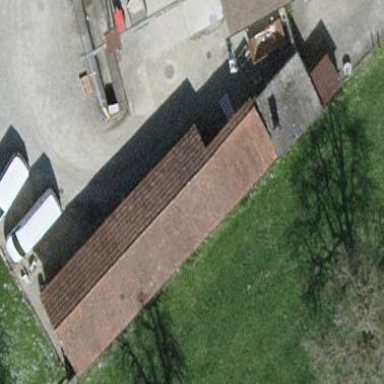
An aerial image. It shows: View of roof of building.